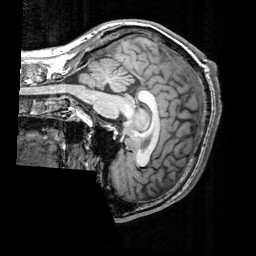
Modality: T1w
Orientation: sagittal
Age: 31
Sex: male
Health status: healthy
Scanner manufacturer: siemens
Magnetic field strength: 3 T
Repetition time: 2.3 s
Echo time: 0.00303 s